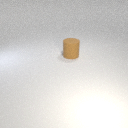
large brown rubber cylinder